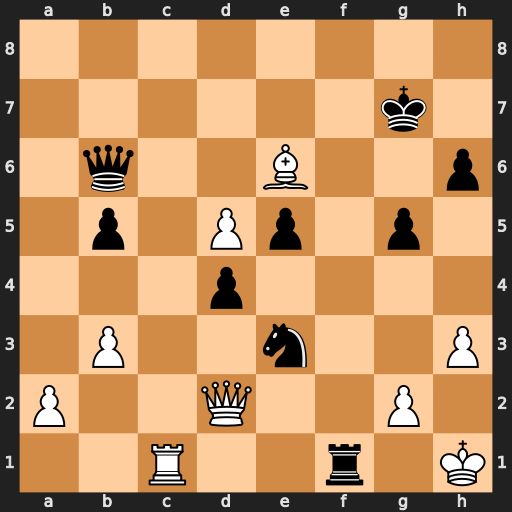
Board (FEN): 8/6k1/1q2B2p/1p1Pp1p1/3p4/1P2n2P/P2Q2P1/2R2r1K
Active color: w
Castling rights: -
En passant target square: -
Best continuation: Rxf1 Nxf1 Qf2